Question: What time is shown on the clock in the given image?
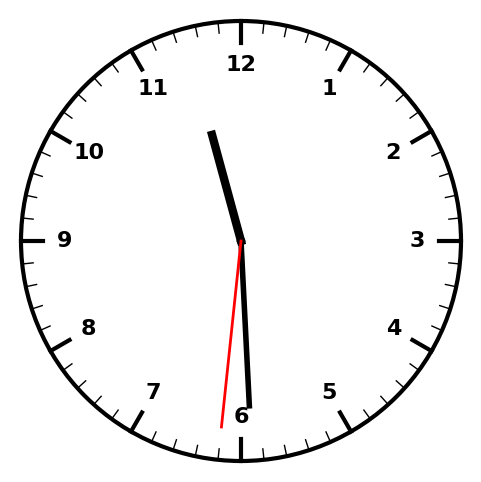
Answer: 11:29:31